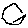
Label: hexagon